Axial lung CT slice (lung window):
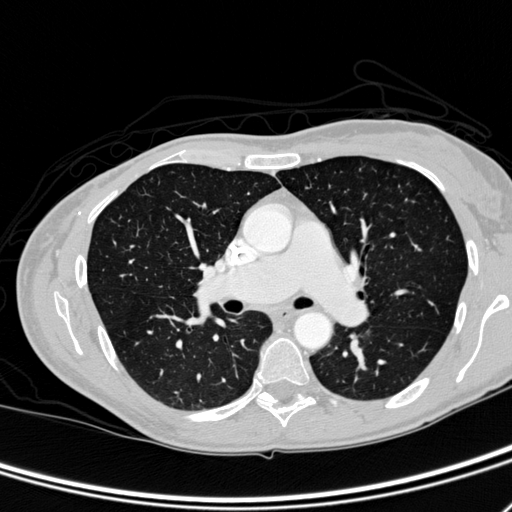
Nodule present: no